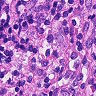
Metastatic tissue present: no